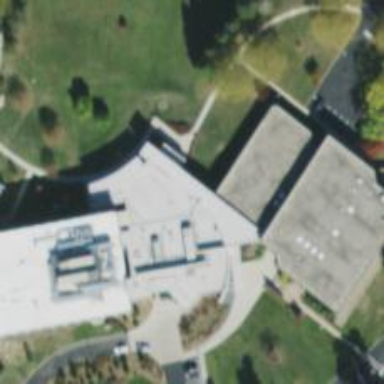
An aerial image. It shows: College building.